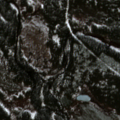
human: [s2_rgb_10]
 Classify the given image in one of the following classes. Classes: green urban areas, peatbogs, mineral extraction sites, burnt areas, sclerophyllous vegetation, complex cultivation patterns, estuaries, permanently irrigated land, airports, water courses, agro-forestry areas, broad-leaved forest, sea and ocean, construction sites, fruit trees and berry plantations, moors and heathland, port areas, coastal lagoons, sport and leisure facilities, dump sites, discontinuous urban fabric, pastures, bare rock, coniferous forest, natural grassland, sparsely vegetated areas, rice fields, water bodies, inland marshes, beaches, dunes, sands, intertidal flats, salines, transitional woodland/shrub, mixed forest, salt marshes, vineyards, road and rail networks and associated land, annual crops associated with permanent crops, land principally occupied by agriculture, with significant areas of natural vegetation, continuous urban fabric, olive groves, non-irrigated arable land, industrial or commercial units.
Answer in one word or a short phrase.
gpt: coniferous forest, transitional woodland/shrub